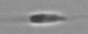
Label: flagellate_morphotype3